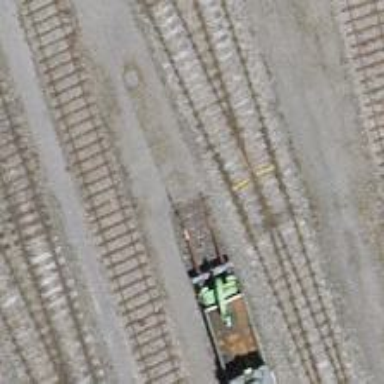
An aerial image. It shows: Rail yard with electrified rails and single track.